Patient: sex F, age 60
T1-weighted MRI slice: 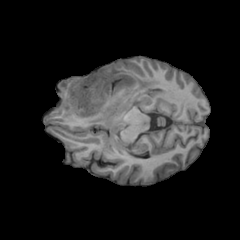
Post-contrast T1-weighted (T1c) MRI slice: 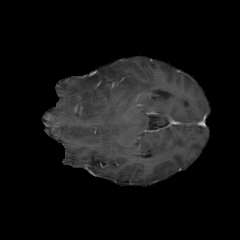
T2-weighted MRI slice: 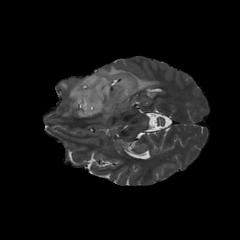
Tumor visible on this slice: yes
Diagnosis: Astrocytoma, IDH-mutant
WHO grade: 3